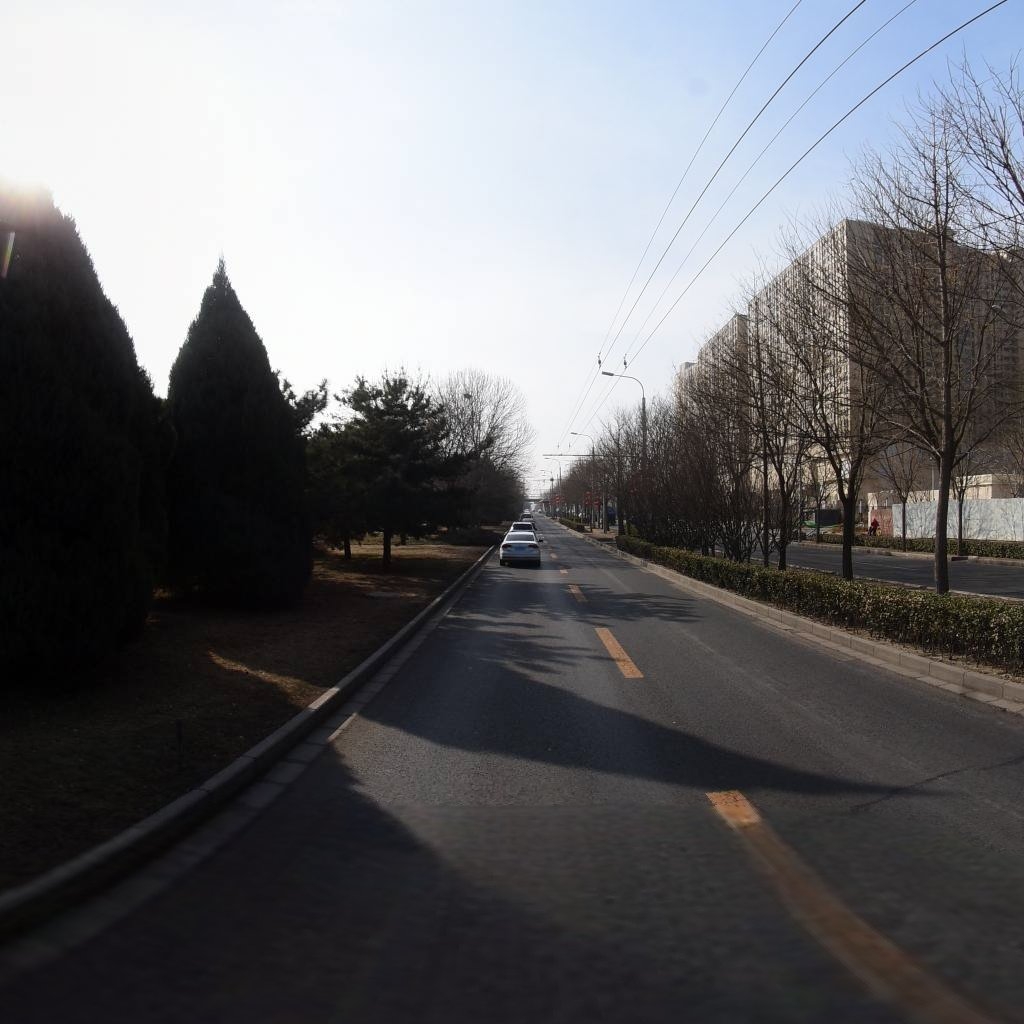
Region: Chaoyang
Road damage annotations: transverse patch